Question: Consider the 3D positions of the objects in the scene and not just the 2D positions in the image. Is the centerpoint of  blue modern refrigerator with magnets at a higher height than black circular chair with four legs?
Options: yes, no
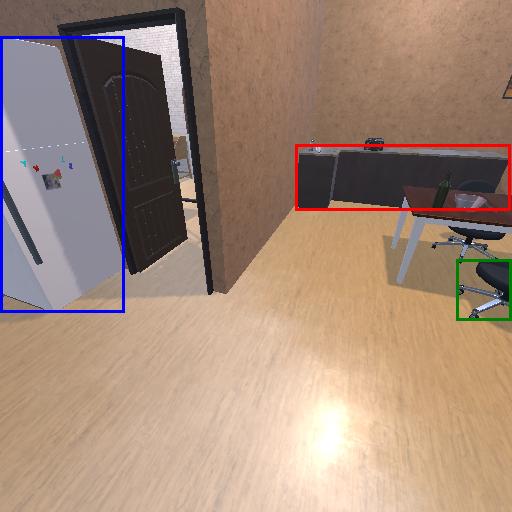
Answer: yes